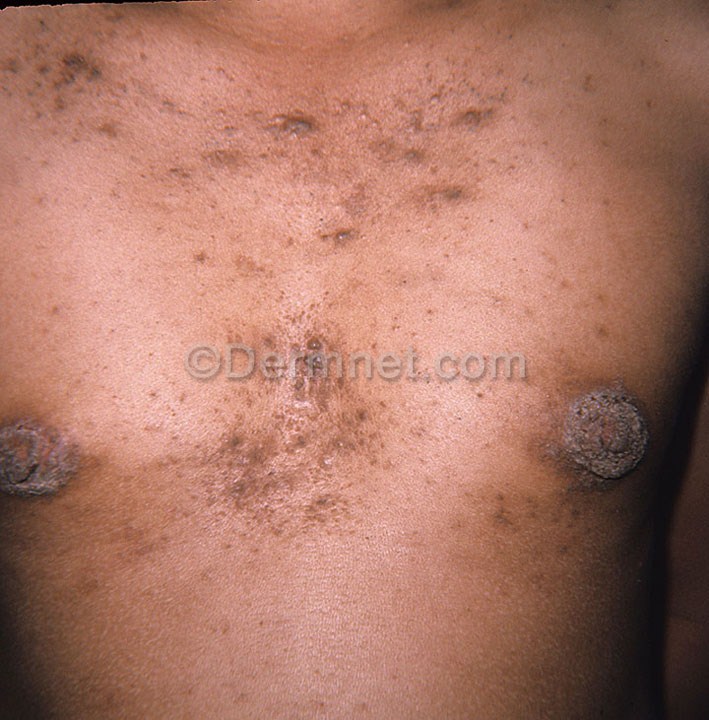
Disease: Bullous Disease Photos